Interaction volume radius: 5 \u00c5
Interaction volume height: 15 \u00c5
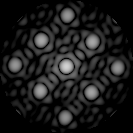
Disorder parameter: 0.09675